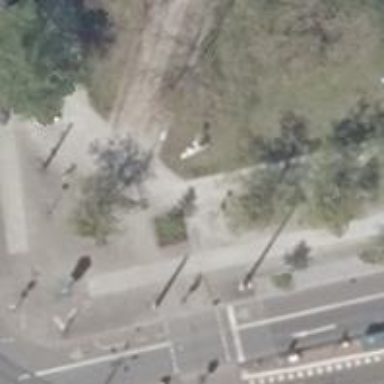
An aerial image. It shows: Historic memorial featuring sculpture.